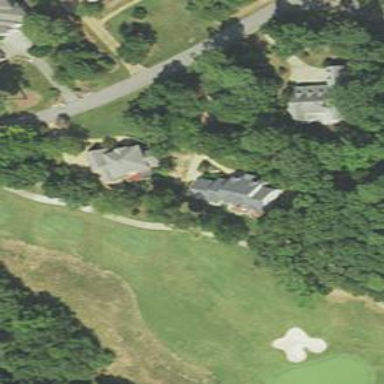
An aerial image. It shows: Area with grass used as rough in golf course.